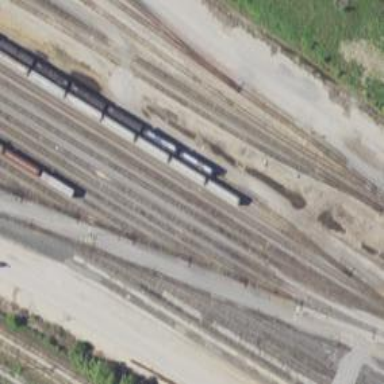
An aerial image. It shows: Railway yard.